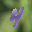
Label: 4